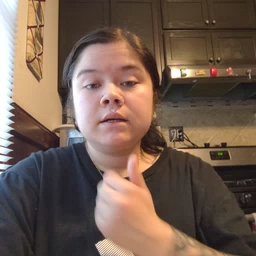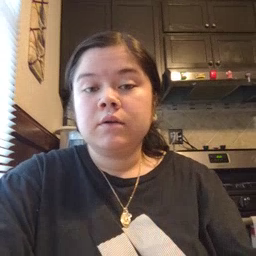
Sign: face